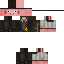
A male human skin with medium skin, wearing brown long hair dressed in a blue suit and black pants, featuring a closed mouth.